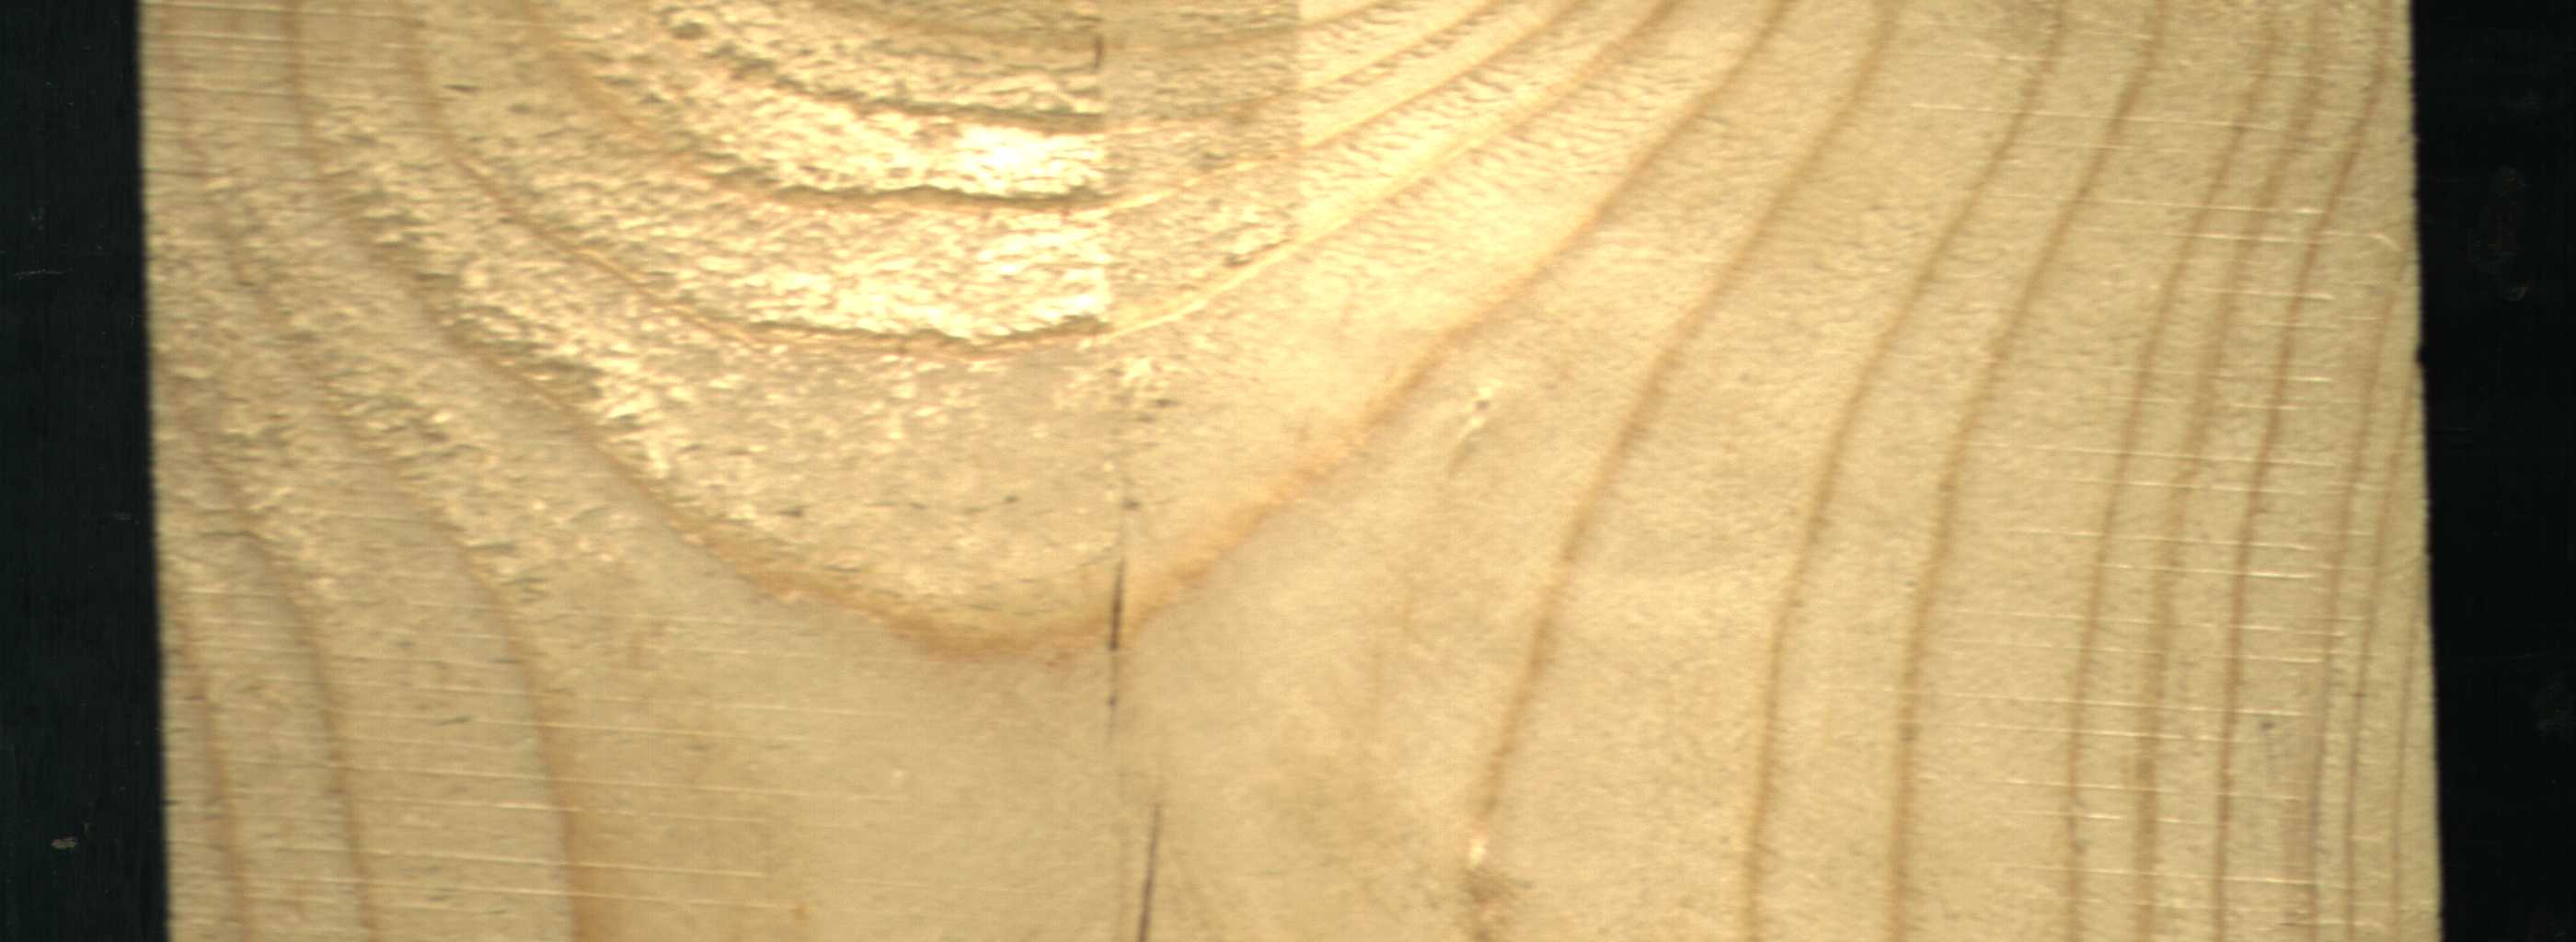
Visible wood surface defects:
Crack
Crack